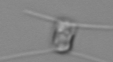
Label: Chaetoceros_tenuissimus